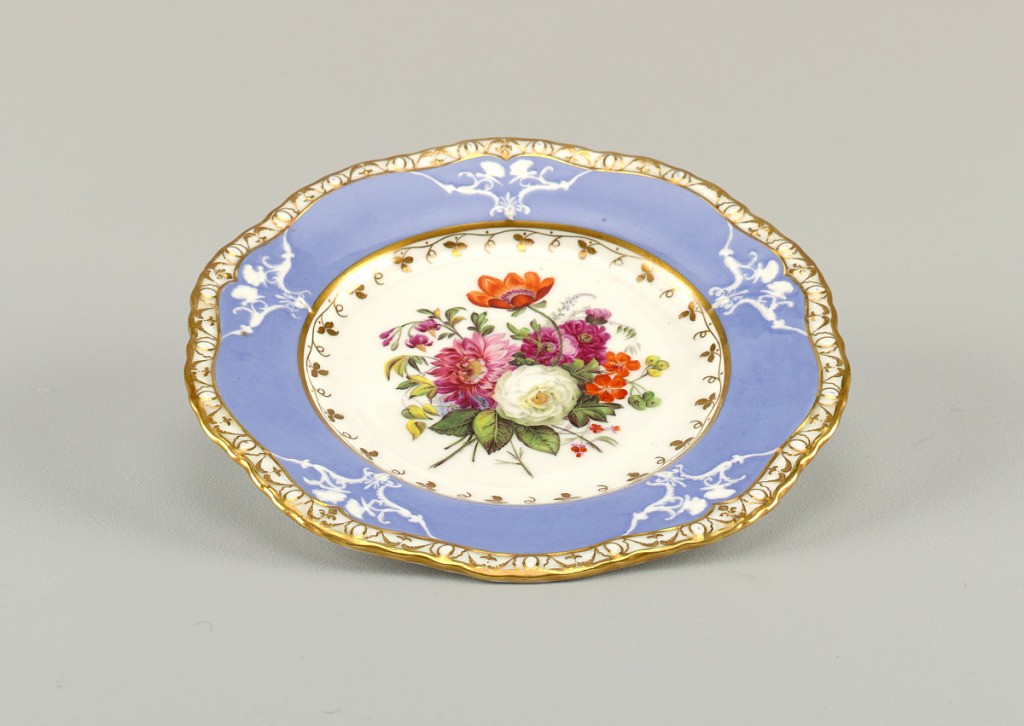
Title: Plate, from a Dessert Service
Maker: Spode Ceramic Works, English, established 1776
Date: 1833–1847
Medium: porcelain (feldspar), vitreous enamel, gold
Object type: plate
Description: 1959-155-1-d: Circular form with scalloped edge and shallow well...